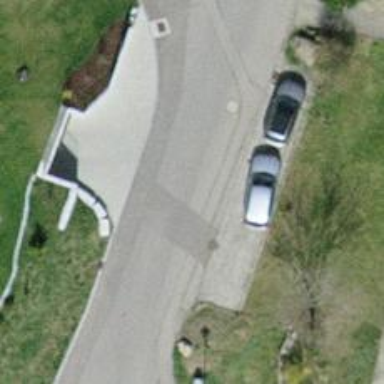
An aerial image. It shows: Residential road with asphalt surface.